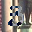
Label: 3